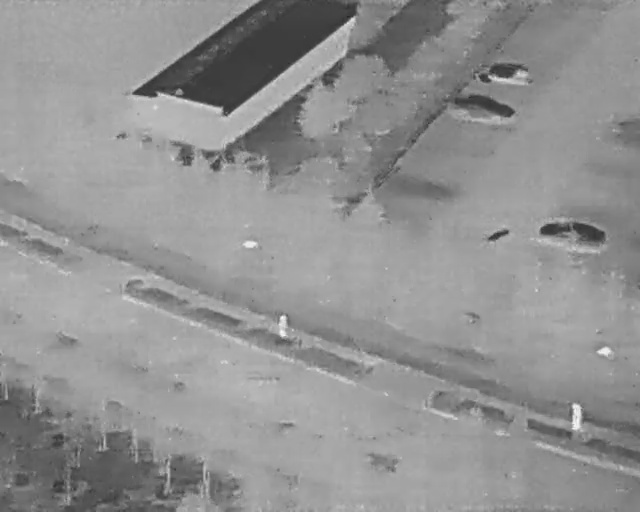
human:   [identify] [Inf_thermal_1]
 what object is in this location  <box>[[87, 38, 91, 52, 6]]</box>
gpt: <ref>1 medium car at the right</ref>